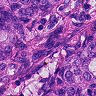
Metastatic tissue present: yes